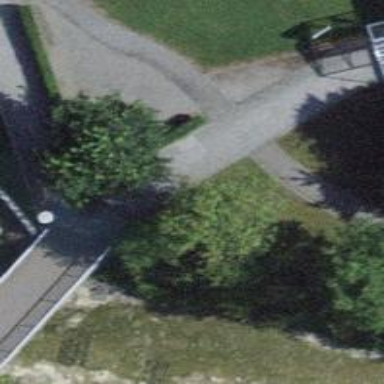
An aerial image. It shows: Brown bench in the vicinity.